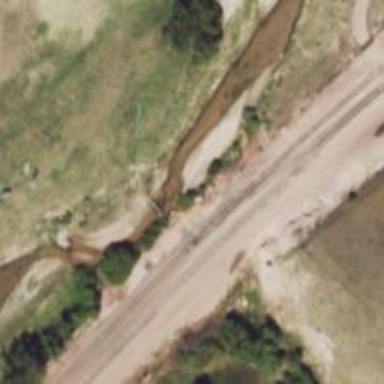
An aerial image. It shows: Railway siding for service.